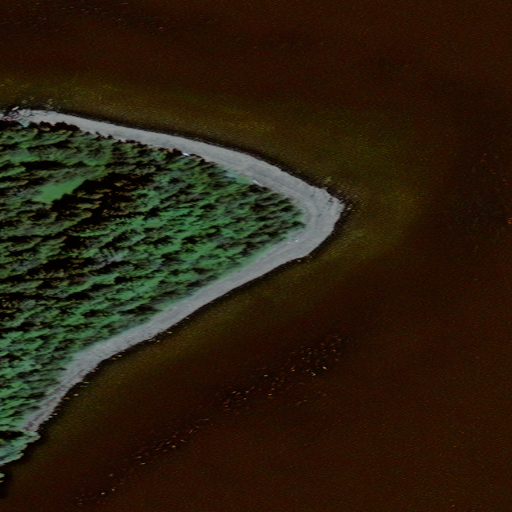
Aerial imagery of island in Alaska named Izmaylov Island containing only unknown